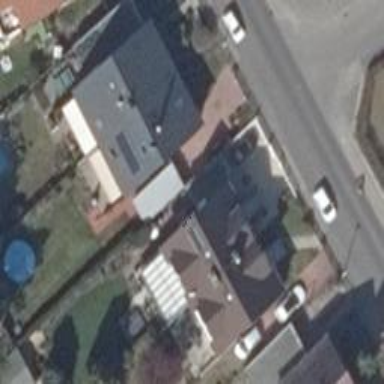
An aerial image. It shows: White house with gabled roof covered in black roof tiles.